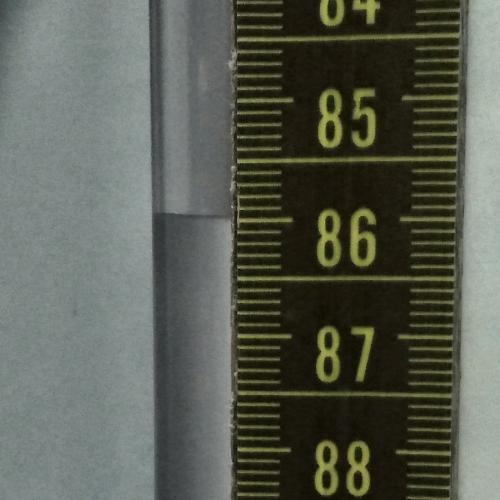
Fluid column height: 86.0 cm